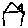
Label: house